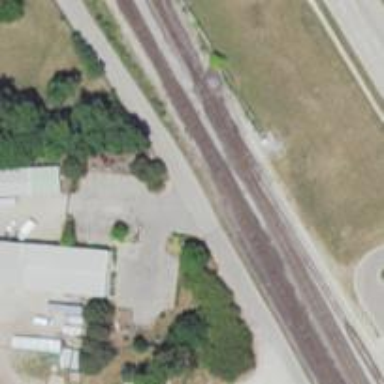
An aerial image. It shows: Railway siding for service.